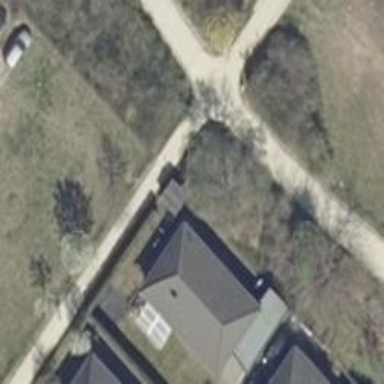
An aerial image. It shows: Footway along the road.